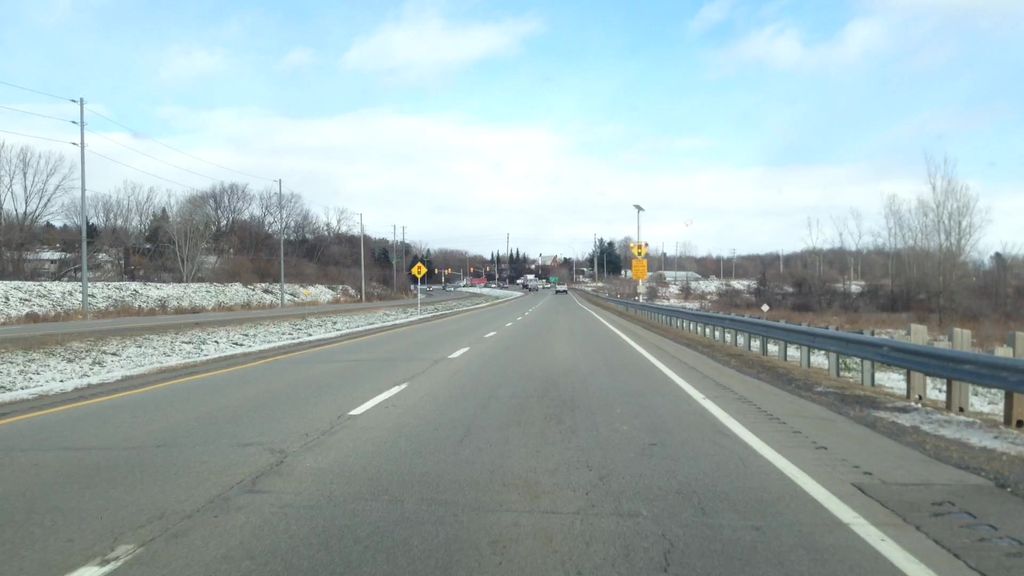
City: ottawa-gatineau